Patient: sex M, age 53
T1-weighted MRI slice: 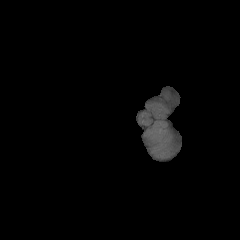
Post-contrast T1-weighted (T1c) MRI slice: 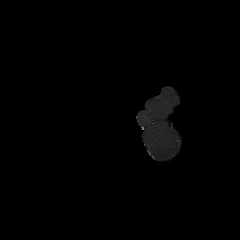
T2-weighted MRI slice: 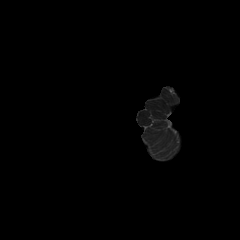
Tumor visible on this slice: no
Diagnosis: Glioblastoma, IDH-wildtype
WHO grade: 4